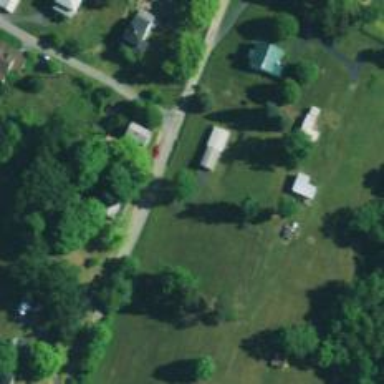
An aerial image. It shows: Driveway.